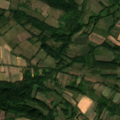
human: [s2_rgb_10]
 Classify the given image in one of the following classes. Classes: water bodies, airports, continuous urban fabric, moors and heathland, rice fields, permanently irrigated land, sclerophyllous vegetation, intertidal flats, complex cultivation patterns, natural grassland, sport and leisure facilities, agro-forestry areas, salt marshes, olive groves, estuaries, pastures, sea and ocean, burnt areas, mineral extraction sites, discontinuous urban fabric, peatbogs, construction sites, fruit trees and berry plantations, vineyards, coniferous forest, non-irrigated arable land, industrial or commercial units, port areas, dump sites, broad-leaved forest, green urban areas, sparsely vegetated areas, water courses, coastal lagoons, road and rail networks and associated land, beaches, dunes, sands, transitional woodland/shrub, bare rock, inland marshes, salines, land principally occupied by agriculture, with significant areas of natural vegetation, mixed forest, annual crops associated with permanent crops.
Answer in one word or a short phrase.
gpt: non-irrigated arable land, complex cultivation patterns, land principally occupied by agriculture, with significant areas of natural vegetation, broad-leaved forest